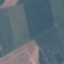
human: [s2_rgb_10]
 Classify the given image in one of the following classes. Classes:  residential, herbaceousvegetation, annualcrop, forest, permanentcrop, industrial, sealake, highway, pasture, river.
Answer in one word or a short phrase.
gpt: AnnualCrop